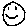
Label: smiley face